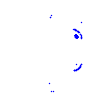
Particle: pion